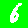
Digit: 6